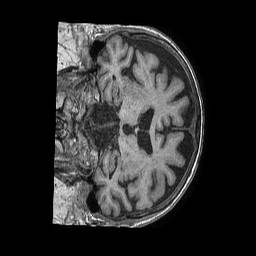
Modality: T1w
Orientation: coronal
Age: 86
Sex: male
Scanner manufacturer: philips
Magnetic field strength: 1.5 T
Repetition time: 0.007753 s
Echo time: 0.003554 s